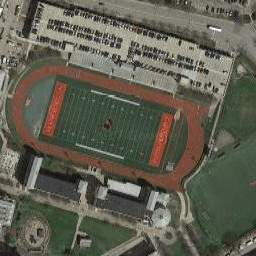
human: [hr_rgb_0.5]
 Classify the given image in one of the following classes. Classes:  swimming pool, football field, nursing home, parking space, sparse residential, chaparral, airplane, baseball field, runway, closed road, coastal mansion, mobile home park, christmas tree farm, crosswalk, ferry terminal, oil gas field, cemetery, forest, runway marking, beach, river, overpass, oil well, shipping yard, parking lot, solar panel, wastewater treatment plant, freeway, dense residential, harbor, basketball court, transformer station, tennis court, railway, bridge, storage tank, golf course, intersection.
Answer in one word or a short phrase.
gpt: football field